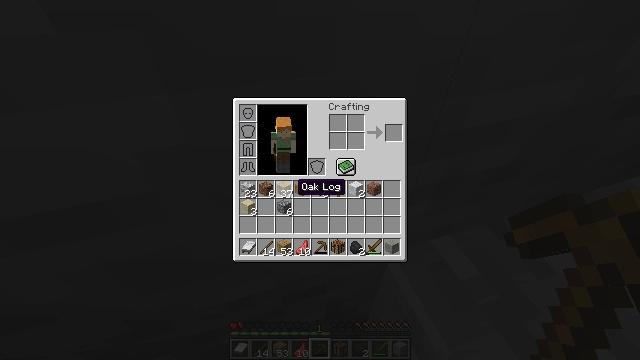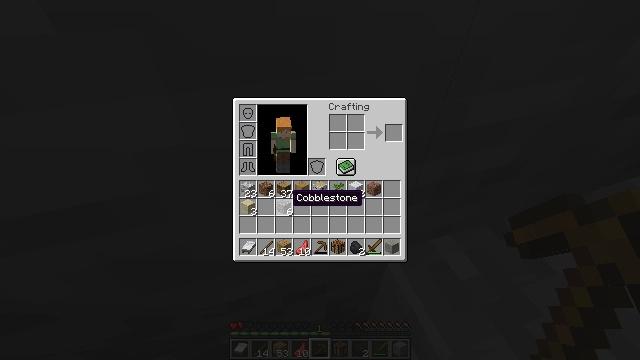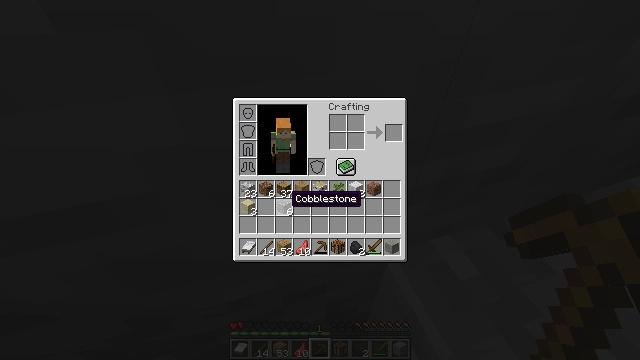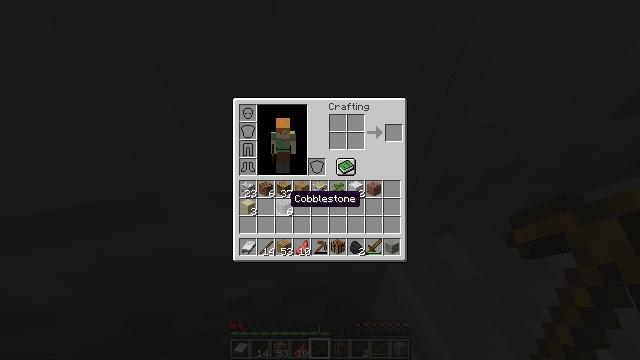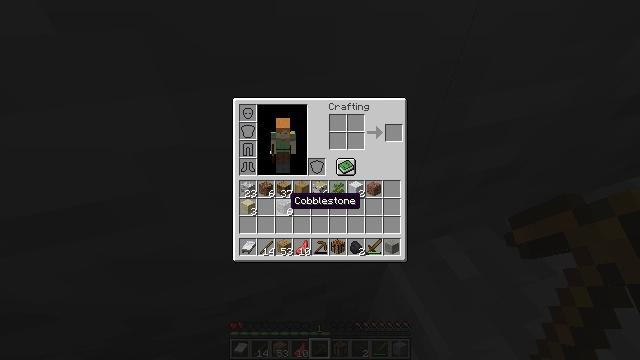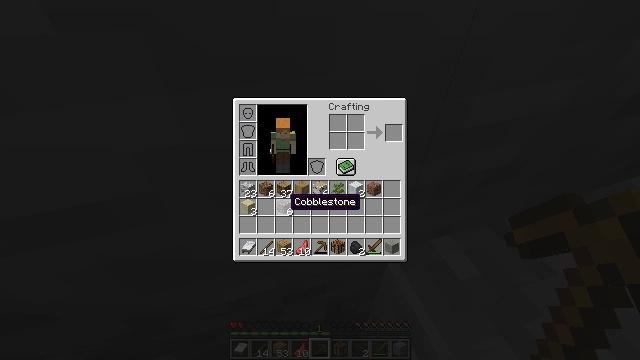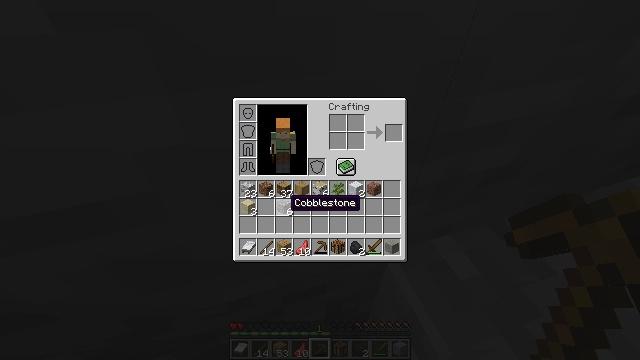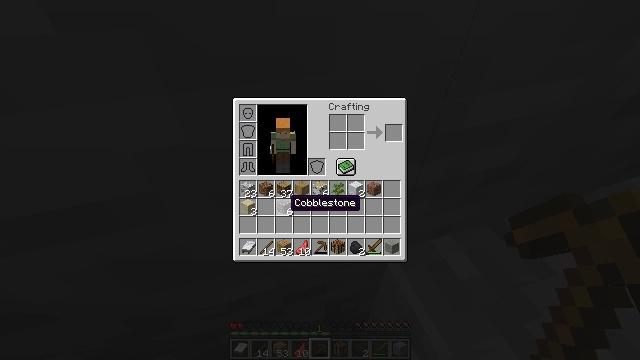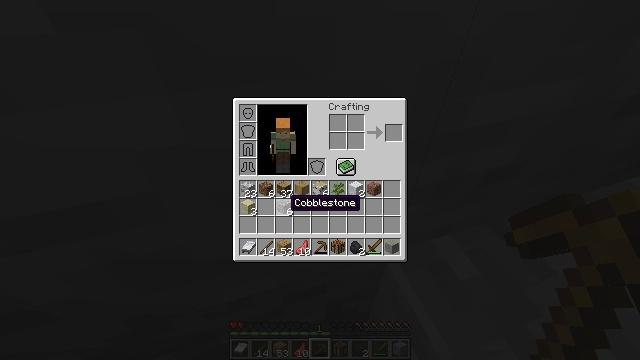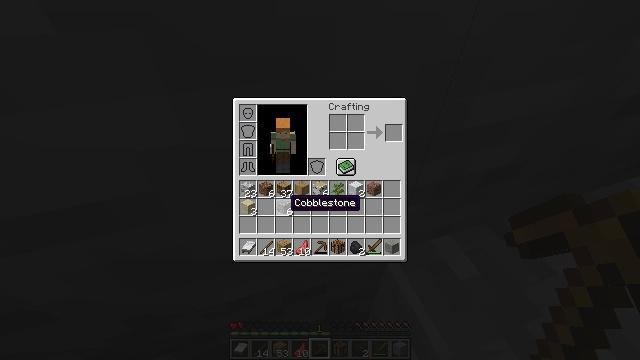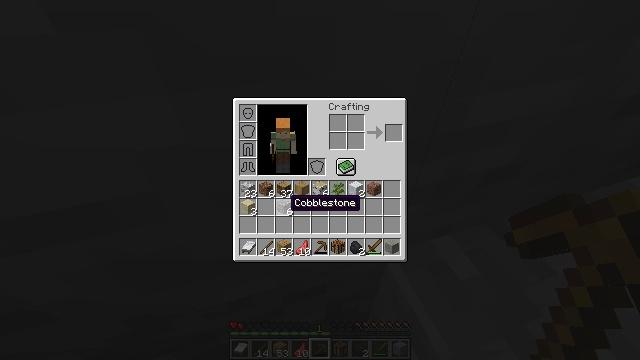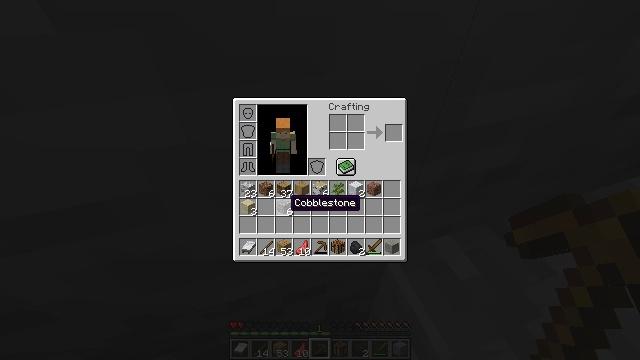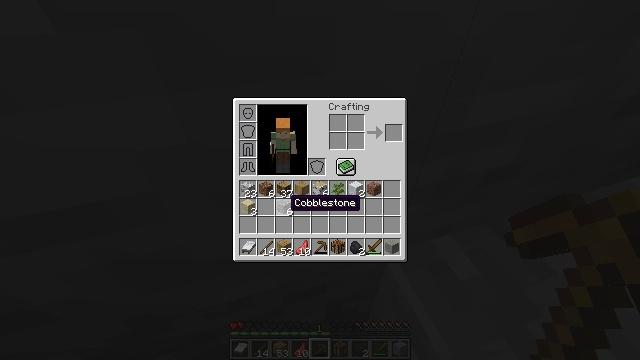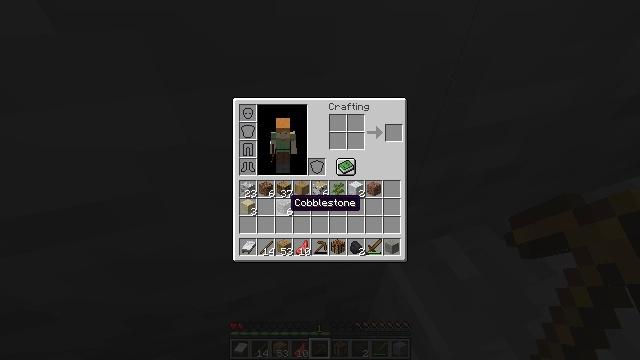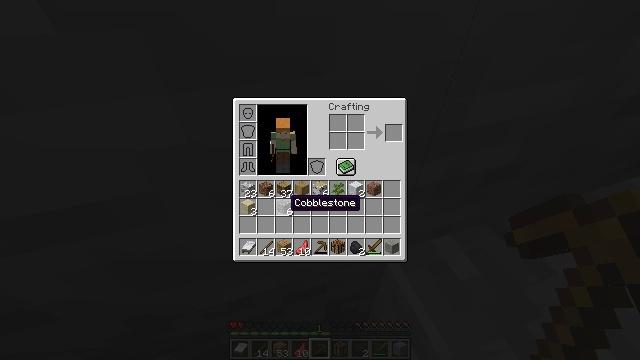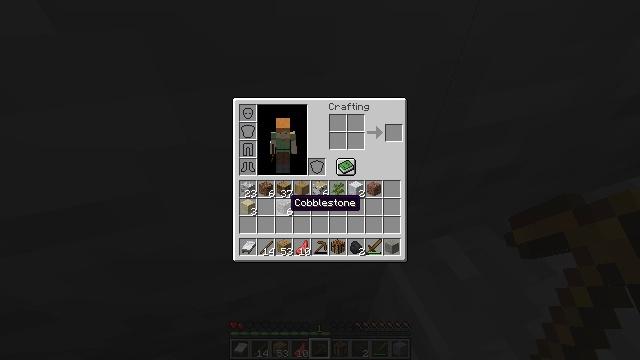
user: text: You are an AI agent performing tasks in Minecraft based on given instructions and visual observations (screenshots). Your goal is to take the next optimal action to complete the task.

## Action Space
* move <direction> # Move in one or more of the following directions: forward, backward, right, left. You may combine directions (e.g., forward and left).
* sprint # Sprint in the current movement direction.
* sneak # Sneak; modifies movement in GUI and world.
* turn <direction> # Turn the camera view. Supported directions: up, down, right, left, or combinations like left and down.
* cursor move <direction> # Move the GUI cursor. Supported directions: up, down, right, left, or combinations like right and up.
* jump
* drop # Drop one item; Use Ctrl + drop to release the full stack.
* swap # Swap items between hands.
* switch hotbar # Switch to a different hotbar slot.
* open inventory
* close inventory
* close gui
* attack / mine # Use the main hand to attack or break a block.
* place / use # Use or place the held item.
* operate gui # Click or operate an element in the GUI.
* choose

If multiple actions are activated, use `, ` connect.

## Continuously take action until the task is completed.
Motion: motion action
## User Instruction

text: Digging the diorite for building material.
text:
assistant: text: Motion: cursor move down
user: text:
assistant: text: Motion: no_op
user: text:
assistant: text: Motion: no_op
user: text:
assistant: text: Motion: no_op
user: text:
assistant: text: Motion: no_op
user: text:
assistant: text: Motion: no_op
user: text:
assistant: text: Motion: no_op
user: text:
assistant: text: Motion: no_op
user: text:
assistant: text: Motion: no_op
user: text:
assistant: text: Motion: no_op
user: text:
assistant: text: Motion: no_op
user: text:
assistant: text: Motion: no_op
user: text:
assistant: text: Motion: no_op
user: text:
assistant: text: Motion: no_op
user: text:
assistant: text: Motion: no_op
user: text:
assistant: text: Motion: no_op
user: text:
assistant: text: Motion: no_op
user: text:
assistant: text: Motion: no_op
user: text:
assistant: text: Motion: no_op
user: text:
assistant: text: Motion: no_op
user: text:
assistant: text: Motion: no_op
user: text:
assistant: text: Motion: no_op
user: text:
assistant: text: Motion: no_op
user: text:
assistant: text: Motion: no_op
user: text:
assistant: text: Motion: no_op
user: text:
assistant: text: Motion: no_op
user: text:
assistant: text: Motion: no_op
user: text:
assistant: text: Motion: no_op
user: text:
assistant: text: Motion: no_op
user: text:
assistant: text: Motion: no_op